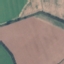
Land use / land cover class: AnnualCrop